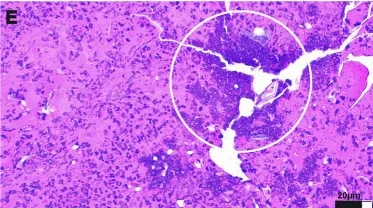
(A-E) Photomicrographs of tissue submitted for histopathological evaluation.
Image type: pathology (h&e)